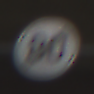
Verkehrszeichen: EndeGeschwindigkeit80
Umgebung: Roofed, Special
Tageszeit: Midday
Wetter: Overcast
Licht: Natural
Jahreszeit: NotSpecified
Kontrast: MediumContrast